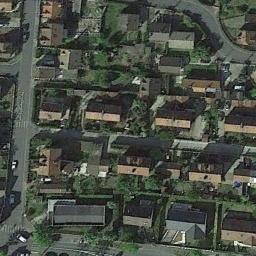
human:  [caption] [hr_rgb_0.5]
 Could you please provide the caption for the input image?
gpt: The dense residential is next to the road and some trees .

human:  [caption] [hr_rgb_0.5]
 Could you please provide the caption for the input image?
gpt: A dense residential area with a lot of greenery and lots of houses neatly arranged is surrounded by some roads .

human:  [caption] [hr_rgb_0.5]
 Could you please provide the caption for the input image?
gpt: The houses stand in two rows .

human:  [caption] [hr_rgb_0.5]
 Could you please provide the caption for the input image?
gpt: There are many roads and neatly arranged houses and trees and many vehicles in densely populated areas .

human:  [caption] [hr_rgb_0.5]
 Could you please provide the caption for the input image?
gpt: There are brown and black buildings on dense residential area .